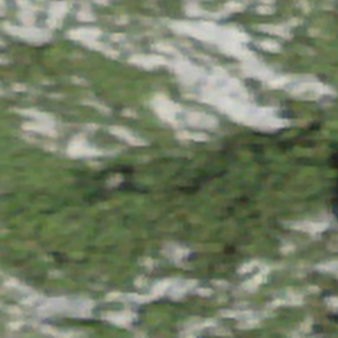
Label: other